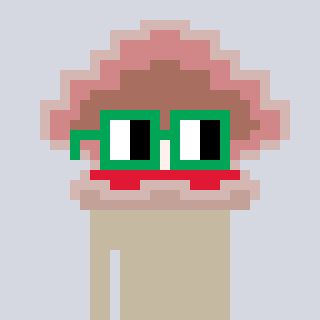
a pixel art character with square green glasses, a oyster-shaped head and a gunk-colored body on a cool background